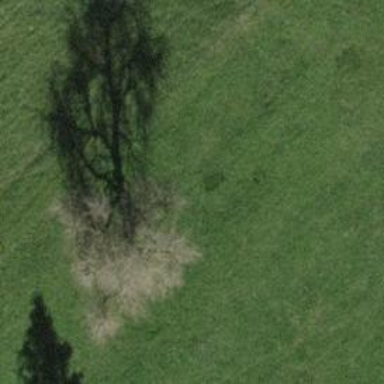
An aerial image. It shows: Single tag "natural: tree."